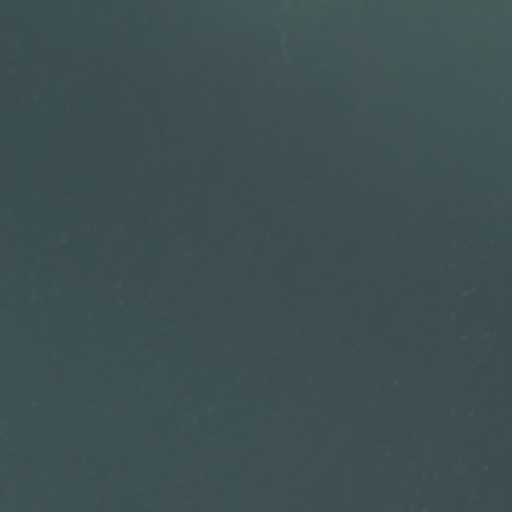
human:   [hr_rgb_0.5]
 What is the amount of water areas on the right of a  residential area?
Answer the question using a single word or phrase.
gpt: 0

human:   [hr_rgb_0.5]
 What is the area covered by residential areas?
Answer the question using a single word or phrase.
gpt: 0m2

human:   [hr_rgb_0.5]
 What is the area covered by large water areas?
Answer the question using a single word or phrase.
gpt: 10618m2

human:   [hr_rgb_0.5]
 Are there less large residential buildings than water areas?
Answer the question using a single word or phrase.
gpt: yes

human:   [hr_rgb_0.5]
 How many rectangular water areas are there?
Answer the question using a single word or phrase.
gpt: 1

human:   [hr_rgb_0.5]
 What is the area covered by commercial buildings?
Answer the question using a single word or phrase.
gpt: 0m2

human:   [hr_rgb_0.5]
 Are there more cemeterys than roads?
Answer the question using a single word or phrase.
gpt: no

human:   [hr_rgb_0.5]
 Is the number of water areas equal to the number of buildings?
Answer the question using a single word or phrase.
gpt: no

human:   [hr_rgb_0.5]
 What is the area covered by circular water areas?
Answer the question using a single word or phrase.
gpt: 0m2

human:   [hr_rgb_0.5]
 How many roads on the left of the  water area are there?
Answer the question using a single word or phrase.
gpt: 0

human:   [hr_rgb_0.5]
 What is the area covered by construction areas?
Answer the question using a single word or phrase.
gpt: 0m2

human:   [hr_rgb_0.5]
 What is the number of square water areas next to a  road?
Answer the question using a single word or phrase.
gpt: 0

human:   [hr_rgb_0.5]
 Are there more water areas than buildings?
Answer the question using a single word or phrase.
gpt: yes

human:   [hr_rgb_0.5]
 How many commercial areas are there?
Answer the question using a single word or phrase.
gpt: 0

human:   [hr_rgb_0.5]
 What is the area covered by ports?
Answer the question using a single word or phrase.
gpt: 0m2

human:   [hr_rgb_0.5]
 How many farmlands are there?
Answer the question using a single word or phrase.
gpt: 0

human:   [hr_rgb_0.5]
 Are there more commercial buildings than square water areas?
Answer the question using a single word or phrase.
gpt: no

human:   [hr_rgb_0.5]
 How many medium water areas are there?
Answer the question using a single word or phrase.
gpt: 0

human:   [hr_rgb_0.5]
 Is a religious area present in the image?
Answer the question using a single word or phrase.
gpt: no

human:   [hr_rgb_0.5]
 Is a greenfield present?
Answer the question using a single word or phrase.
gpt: no

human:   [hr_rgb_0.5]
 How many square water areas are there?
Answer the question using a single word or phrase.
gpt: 0

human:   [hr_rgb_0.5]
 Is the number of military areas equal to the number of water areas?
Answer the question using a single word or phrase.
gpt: no

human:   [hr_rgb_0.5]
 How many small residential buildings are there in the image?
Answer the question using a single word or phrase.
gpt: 0

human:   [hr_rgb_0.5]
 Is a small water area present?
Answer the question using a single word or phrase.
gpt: no

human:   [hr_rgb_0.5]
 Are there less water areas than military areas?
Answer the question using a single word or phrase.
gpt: no

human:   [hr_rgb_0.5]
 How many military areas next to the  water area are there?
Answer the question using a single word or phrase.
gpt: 0

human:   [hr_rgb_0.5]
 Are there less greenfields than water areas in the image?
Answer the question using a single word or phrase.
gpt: yes

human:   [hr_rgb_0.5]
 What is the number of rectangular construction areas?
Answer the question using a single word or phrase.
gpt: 0

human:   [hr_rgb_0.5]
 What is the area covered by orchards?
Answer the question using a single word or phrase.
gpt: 0m2

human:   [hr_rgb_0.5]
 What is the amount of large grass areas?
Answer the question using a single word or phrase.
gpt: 0

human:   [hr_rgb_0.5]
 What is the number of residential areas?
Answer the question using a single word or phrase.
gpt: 0

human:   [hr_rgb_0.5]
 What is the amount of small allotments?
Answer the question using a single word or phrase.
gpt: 0

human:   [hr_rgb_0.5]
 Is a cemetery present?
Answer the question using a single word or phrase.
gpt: no

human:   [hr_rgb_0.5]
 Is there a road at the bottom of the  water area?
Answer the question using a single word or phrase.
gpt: no

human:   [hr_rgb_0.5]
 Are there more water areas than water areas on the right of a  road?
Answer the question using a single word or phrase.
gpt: yes

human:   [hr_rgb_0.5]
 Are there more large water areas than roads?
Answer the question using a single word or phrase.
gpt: no